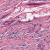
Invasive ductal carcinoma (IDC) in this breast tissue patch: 1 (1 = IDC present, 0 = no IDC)